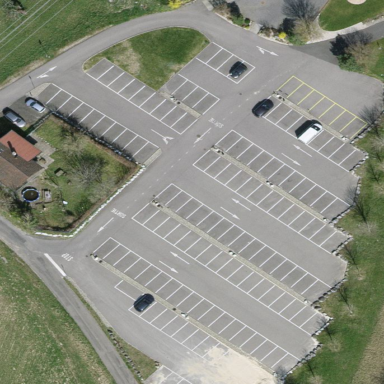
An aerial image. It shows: Parking area with surface.